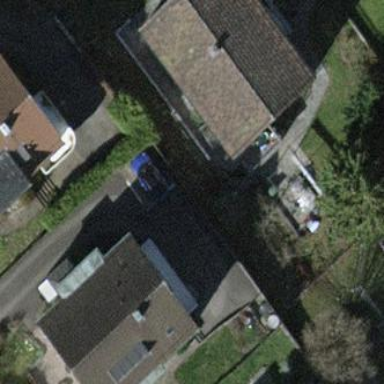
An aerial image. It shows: Detached building.